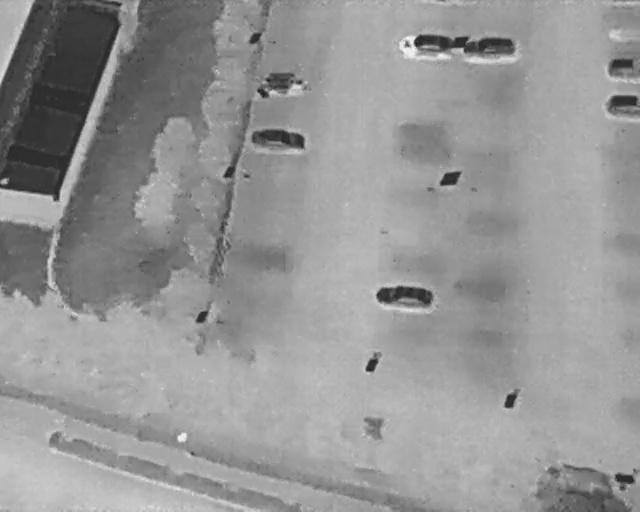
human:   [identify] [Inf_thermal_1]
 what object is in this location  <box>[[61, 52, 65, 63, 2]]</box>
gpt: <ref>1 medium car at the center</ref>

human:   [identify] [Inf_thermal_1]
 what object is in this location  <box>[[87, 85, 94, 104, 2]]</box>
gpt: <ref>1 large car at the bottom right</ref>